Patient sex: M
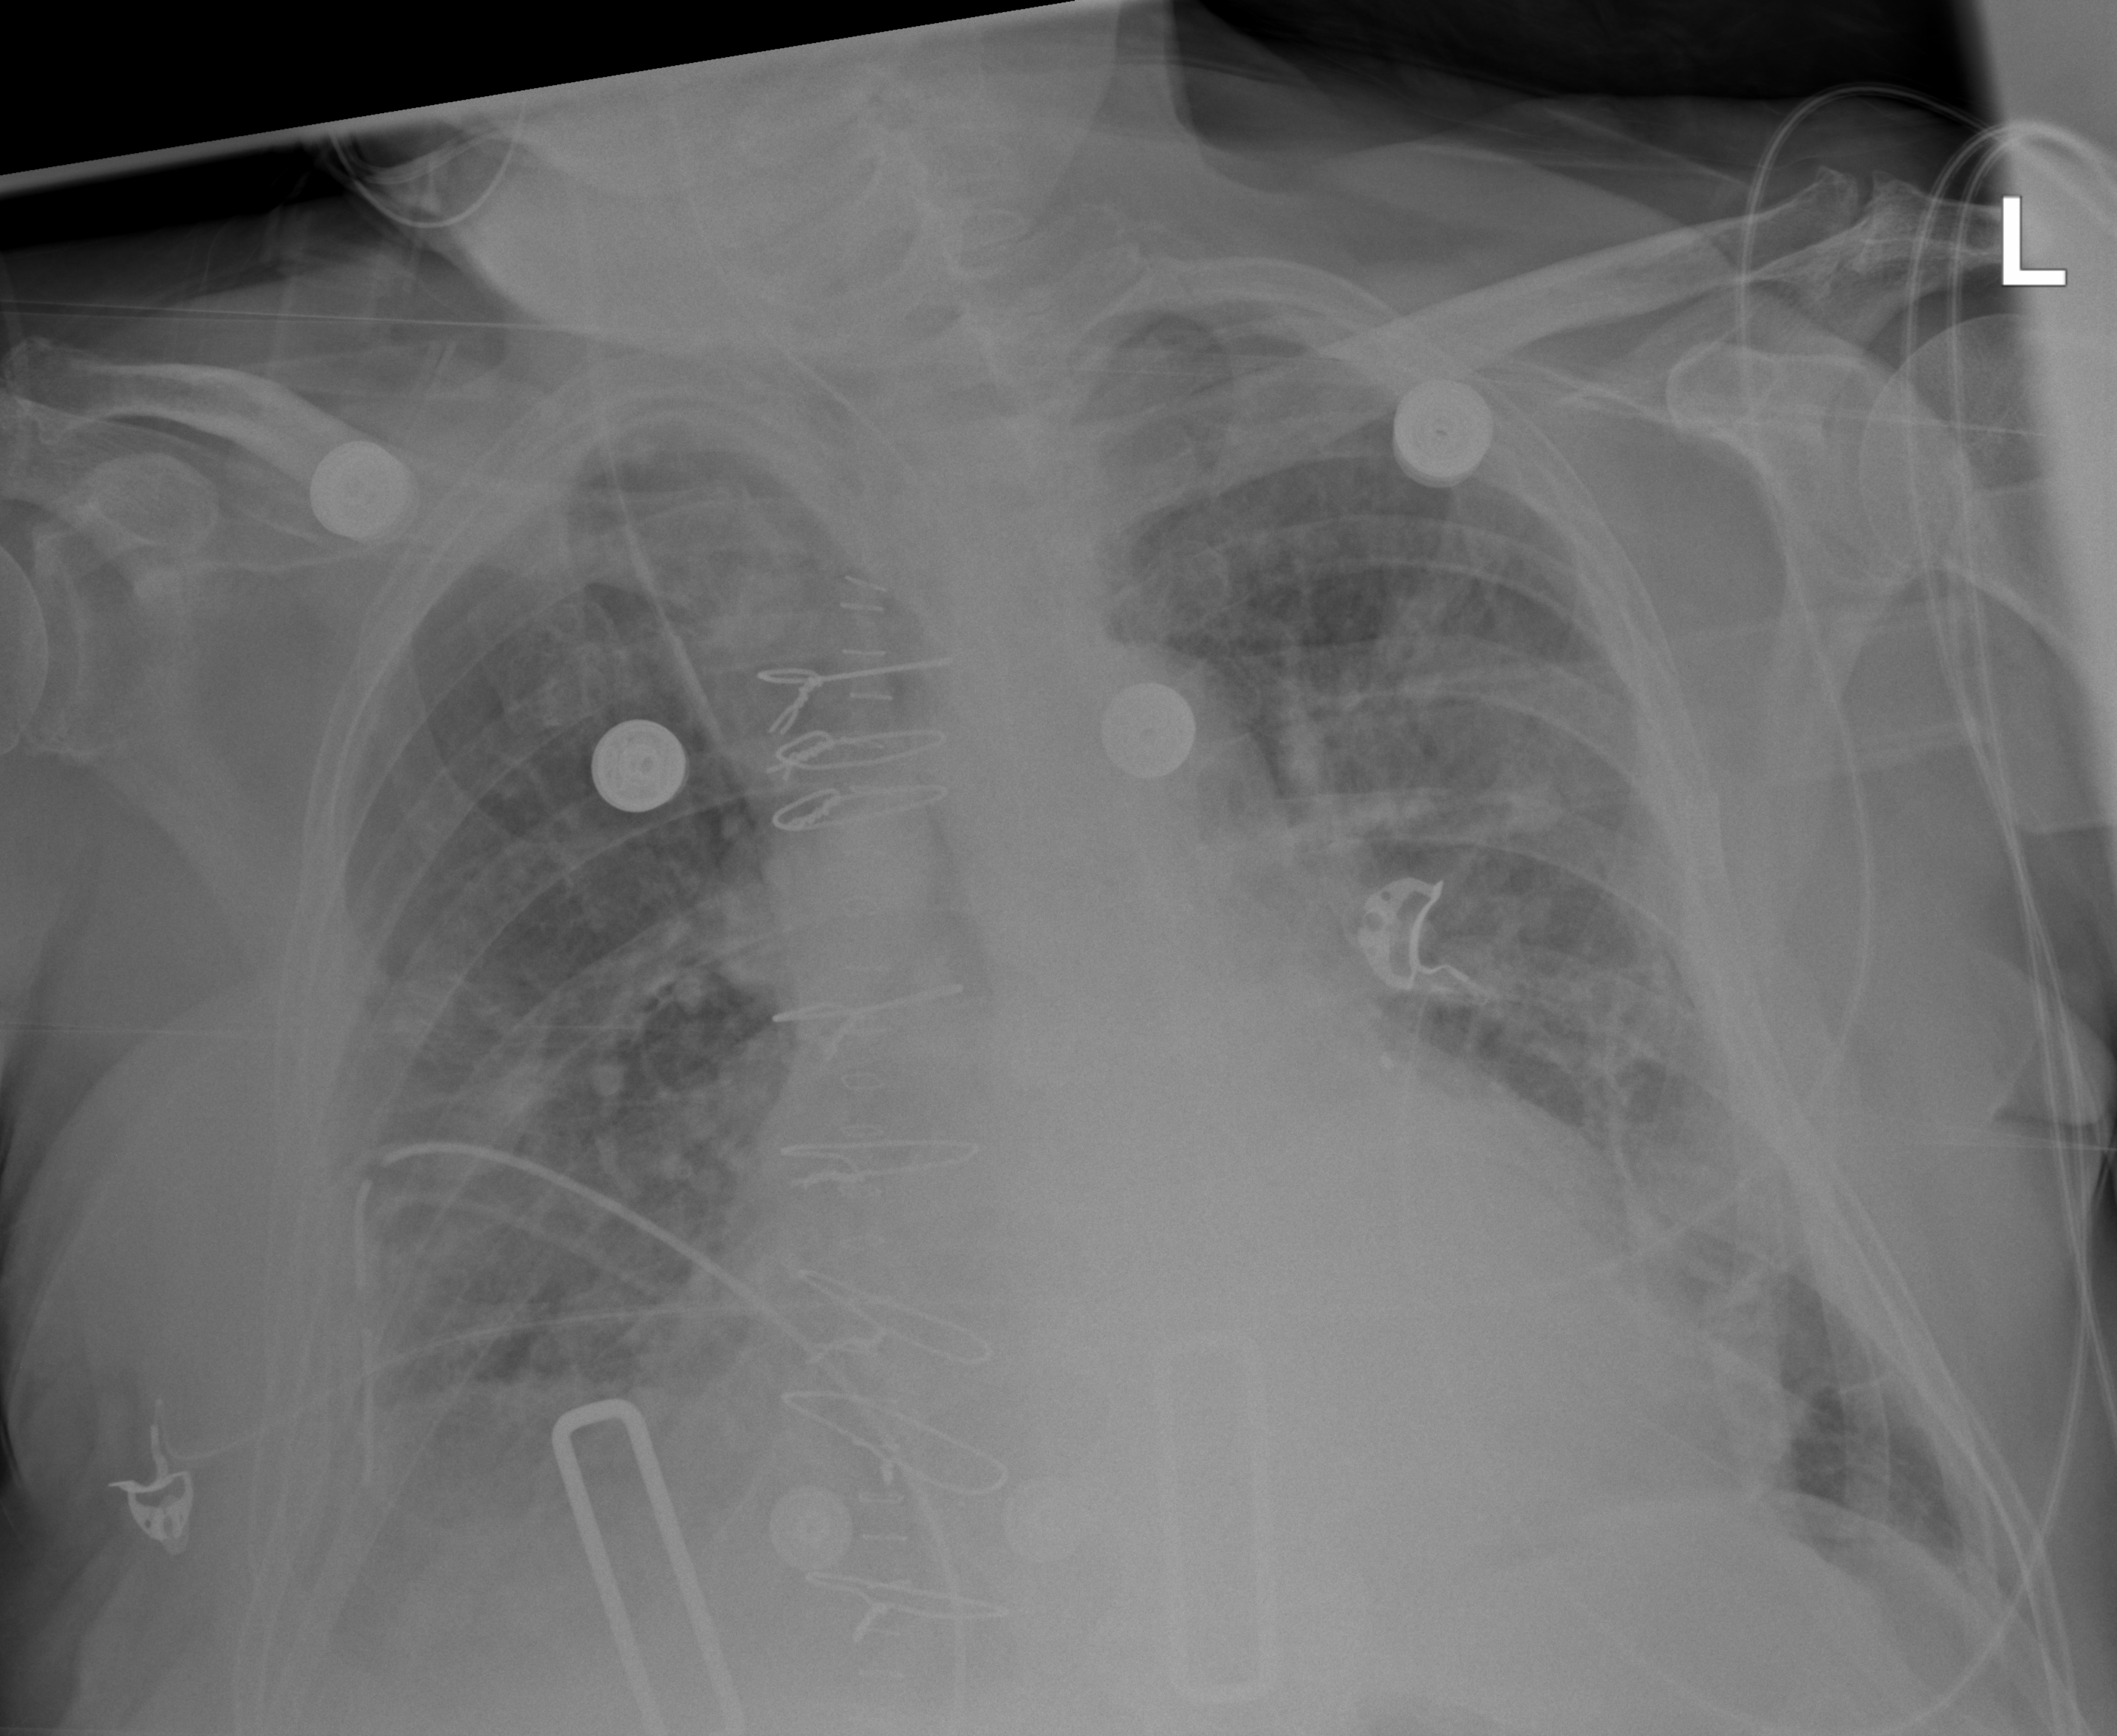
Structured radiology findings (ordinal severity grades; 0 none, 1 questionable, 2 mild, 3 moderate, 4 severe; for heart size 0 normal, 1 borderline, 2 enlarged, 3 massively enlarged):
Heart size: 2
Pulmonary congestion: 2
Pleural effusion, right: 2
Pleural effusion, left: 0
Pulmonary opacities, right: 2
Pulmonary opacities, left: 2
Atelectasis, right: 2
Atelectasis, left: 2